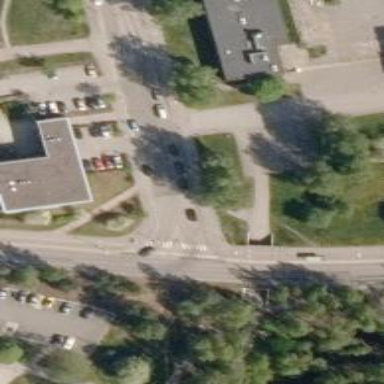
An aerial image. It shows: Road with "give way" sign.